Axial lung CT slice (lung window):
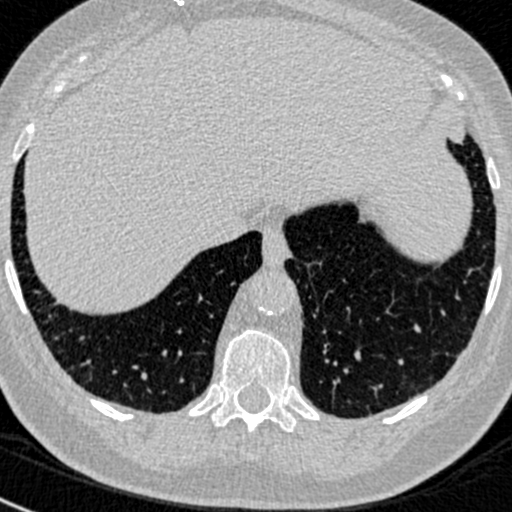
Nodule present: no